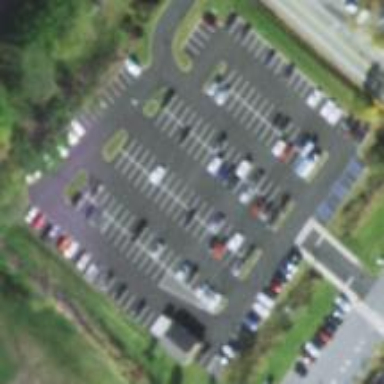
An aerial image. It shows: Paved parking area.